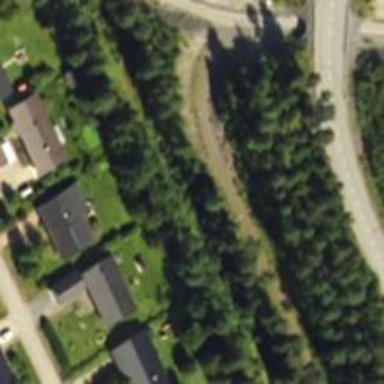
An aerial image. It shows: Cycleway designated for nordic skiing. The skiing track is groomed for both classic and skating styles.